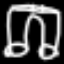
Label: pants